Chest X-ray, PA view. Patient: 47 years old, sex M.
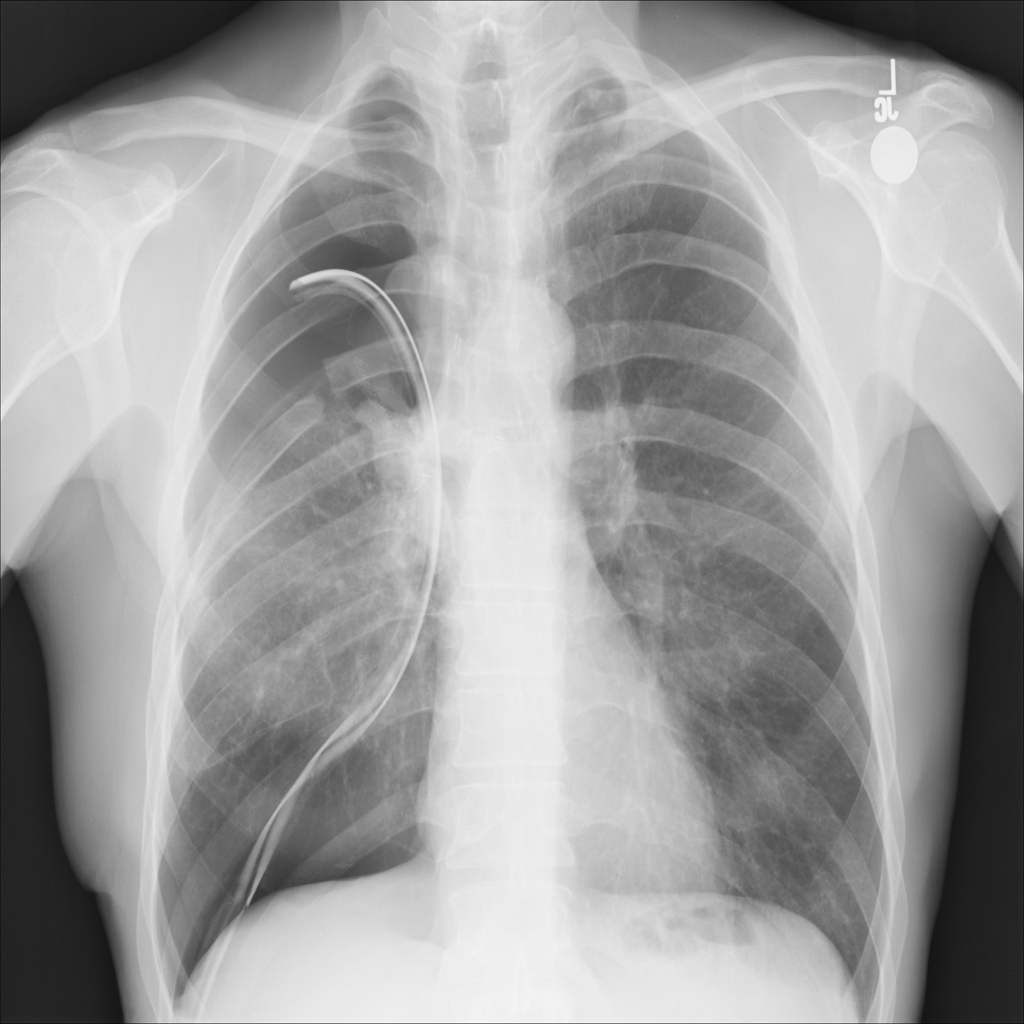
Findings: Pneumothorax